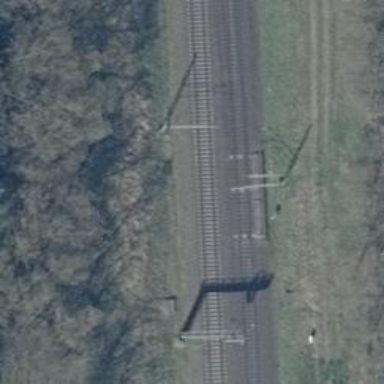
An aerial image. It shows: Single-track electrified railway with contact line.